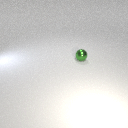
small green metal sphere